Question:
Okay, so I was playing around with the idea of a stack overflow loop. I entered the following code and got a cute little image in Google Chrome (their answer for a 500 internal error which is NOT helpful by the way Google!). This was as expected and on purpose.
'''
<?php
for($x=-1;$x<=3;$x++){
echo $x/0.">";
}
?>
'''
By checking the headers I found:
'''
http://server.domain/overflow.php
GET /overflow.php HTTP/1.1
Host: server.domain
User-Agent: Browser
Accept: text/html,application/xhtml+xml,application/xml;q=0.9,*/*;q=0.8
Accept-Language: en-us,en;q=0.5
Accept-Encoding: gzip, deflate
Connection: keep-alive
Cache-Control: max-age=0
HTTP/1.0 500 Internal Server Error
Date: Thu, 22 Aug 2013 21:51:30 GMT
Server: Apache
X-Powered-By: PHP/5.3.3
Content-Length: 0
Connection: close
Content-Type: text/html; charset=UTF-8
'''
I arrived at the above code because I was actually wondering about dividing by zero and how PHP handled it. I wrote the code below to try and trigger the result, but didn't get what I was expecting. The problem is rather than getting a '500 internal server error' from the following code, I get something else... a 'NULL' where I would expect the server to throw the error.
'''
<?php
for($x=-1;$x<=3;$x++){
echo $x/$x.">";
}
?>
'''
'''
1>>1>1>1>
'''
## Question
Why isn't the first bit of code causing a 500 internal server error since I'm dividing by zero? '1/1=1','1/0=500 Error','0/0=Null'
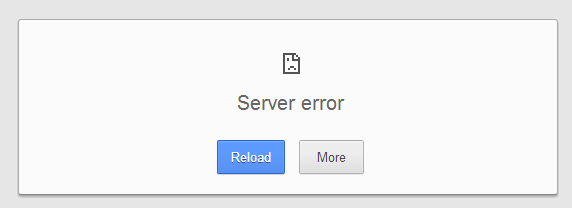
Answer: You get an error with the first version, because you have a syntax error. PHP treats the dot in '0.' as a decimal point, not a concatenation operator. The correct code would be either:
'''
($x/0) . ">"; // This version is my preference
'''
Or:
'''
$x/0. . ">";
'''